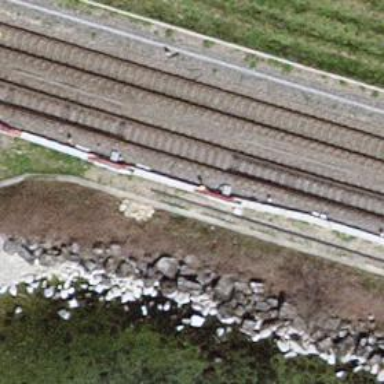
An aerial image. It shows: Railroad crossover.